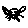
Label: cat